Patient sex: M
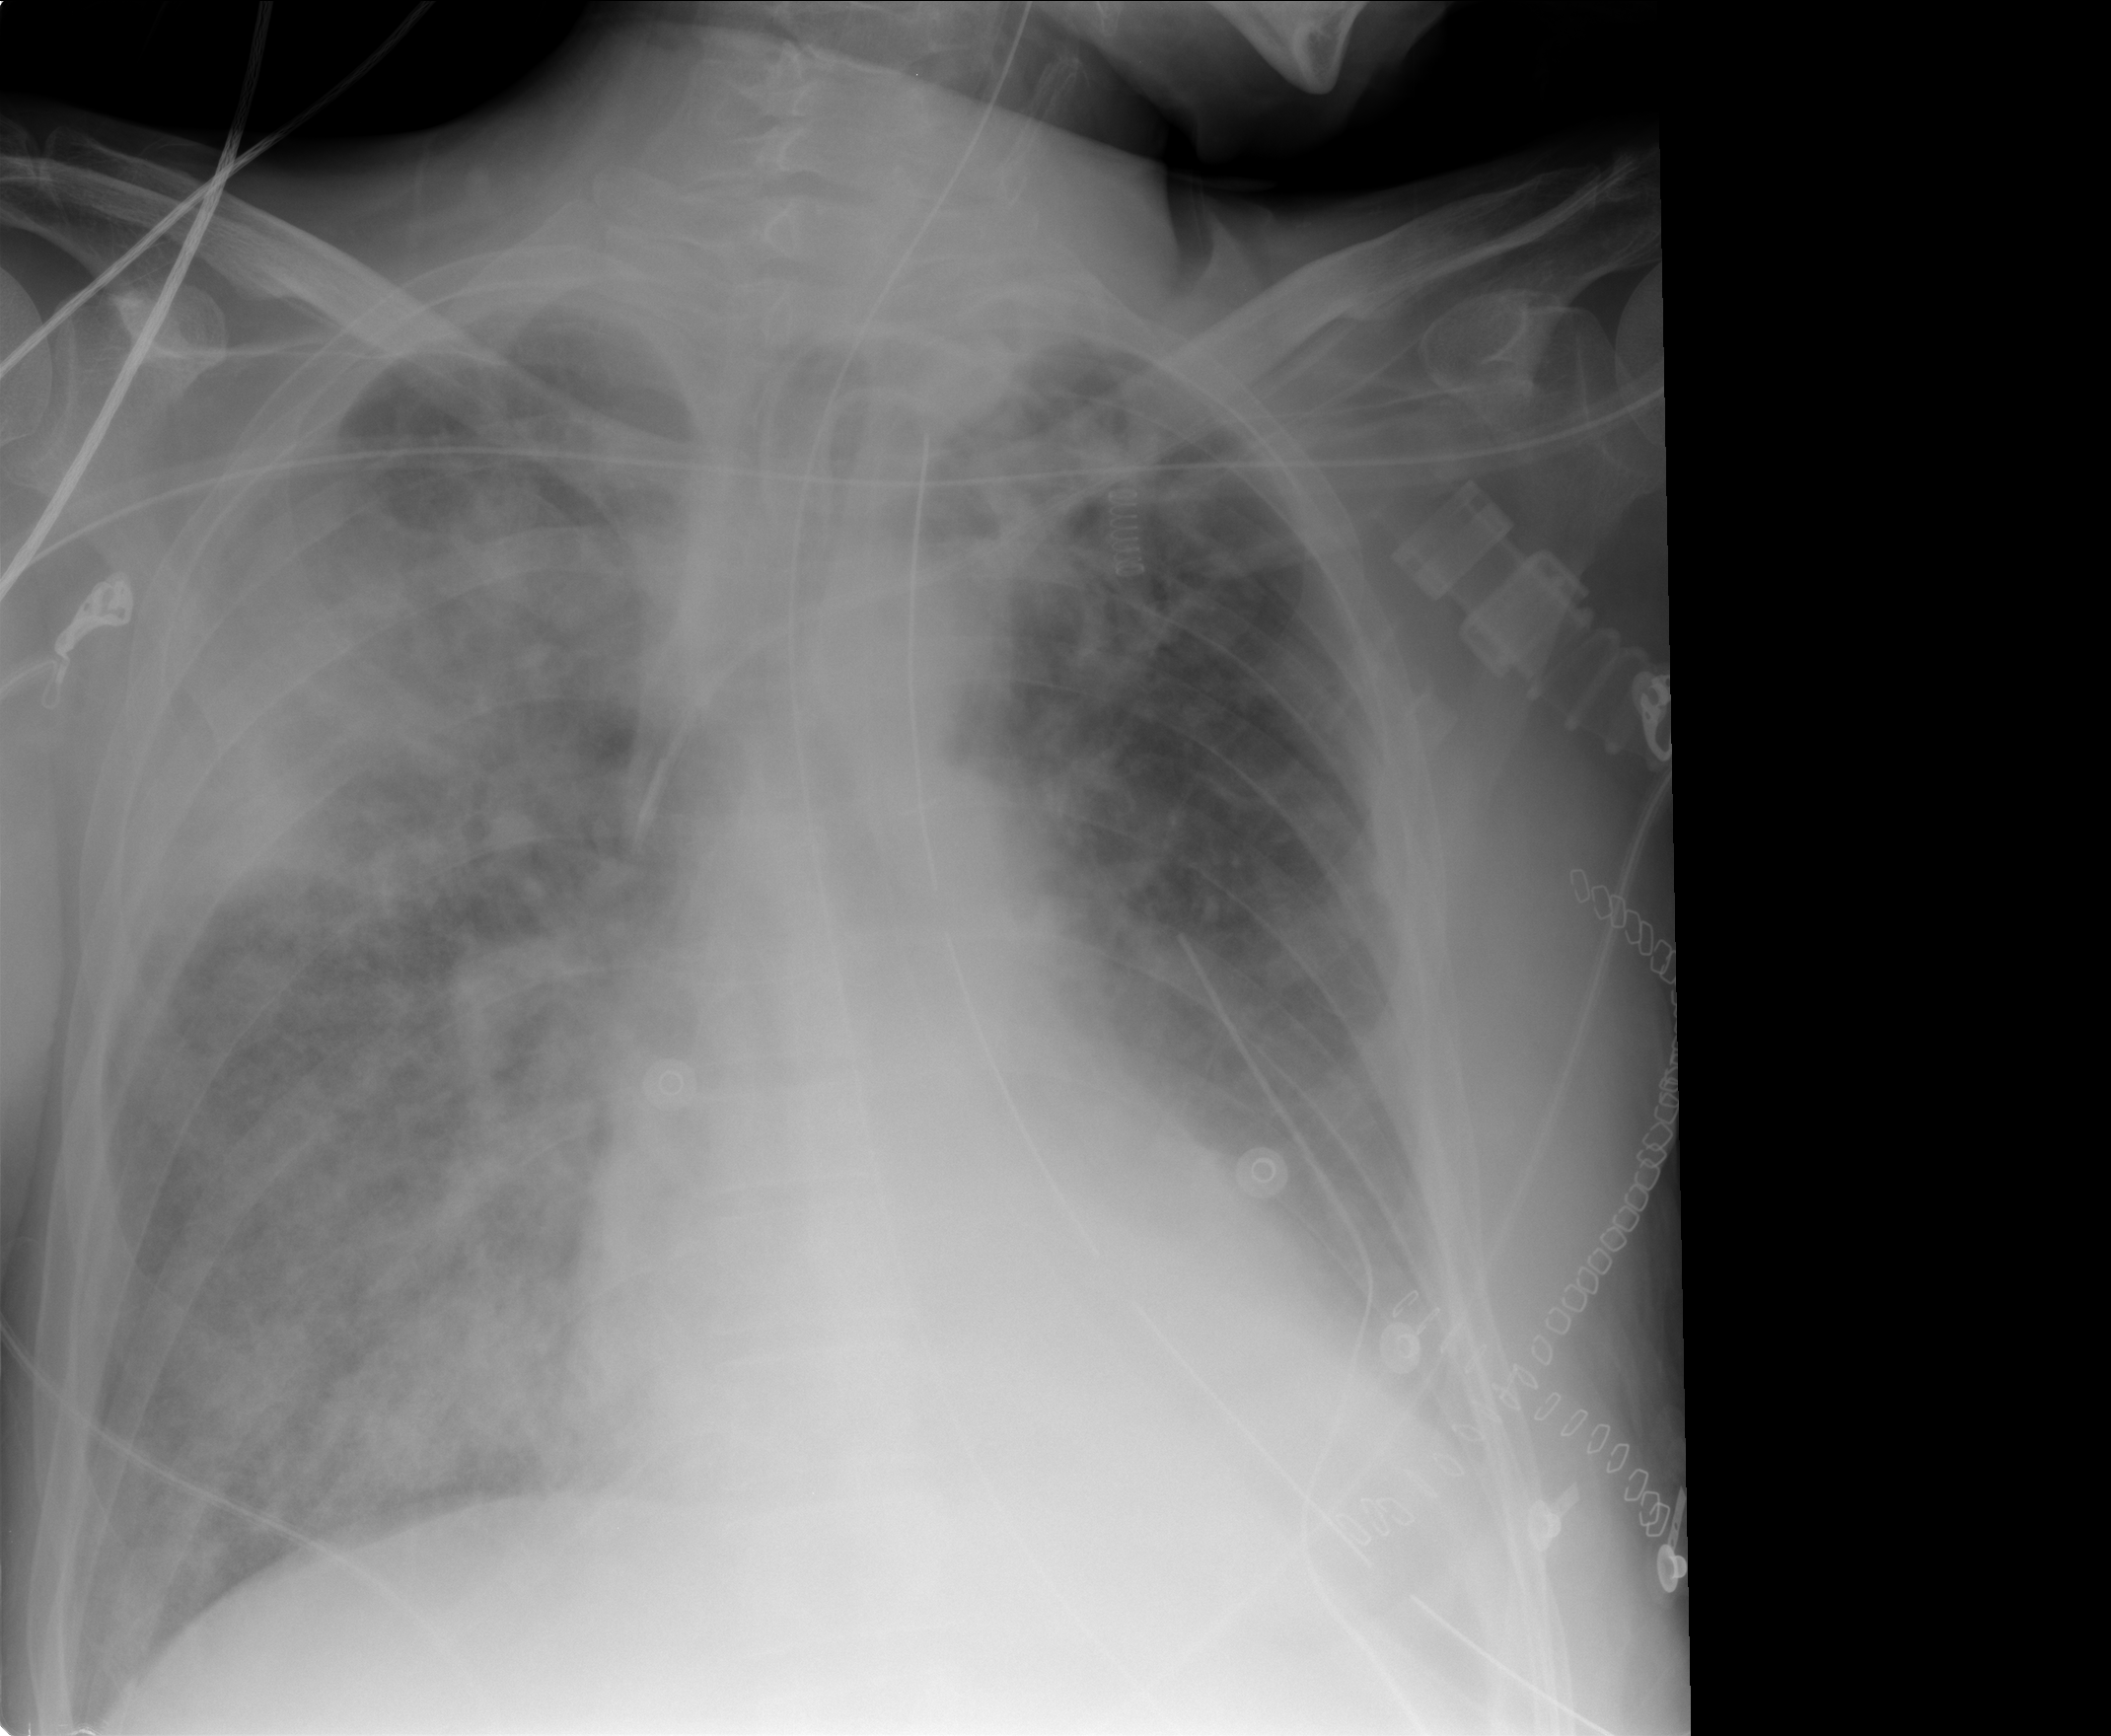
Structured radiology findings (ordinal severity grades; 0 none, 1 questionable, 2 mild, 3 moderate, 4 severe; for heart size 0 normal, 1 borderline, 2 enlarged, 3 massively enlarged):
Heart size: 2
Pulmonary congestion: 3
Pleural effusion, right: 0
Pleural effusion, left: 2
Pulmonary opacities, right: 3
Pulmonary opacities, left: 2
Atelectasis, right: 2
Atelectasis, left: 2